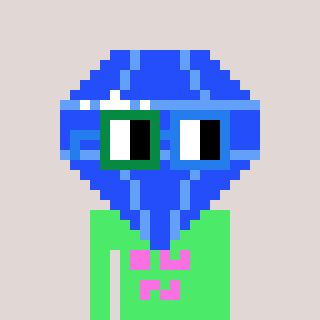
a pixel art character with square green and blue glasses, a blue diamond-shaped head and a teal-colored body on a warm background